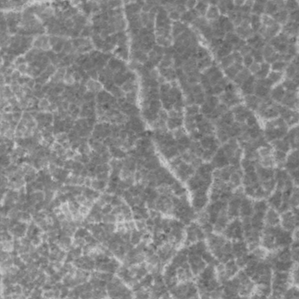
Label: frost